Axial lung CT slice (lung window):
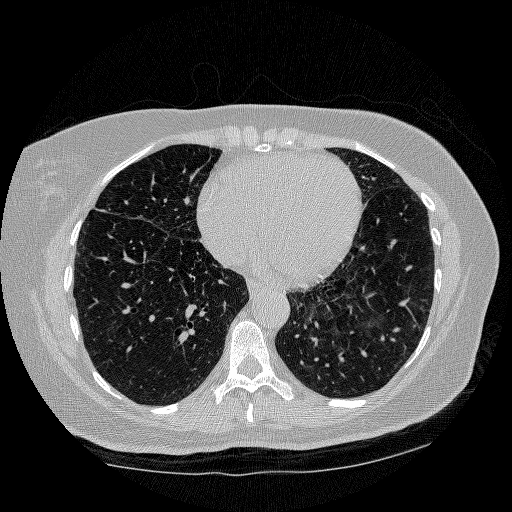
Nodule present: no